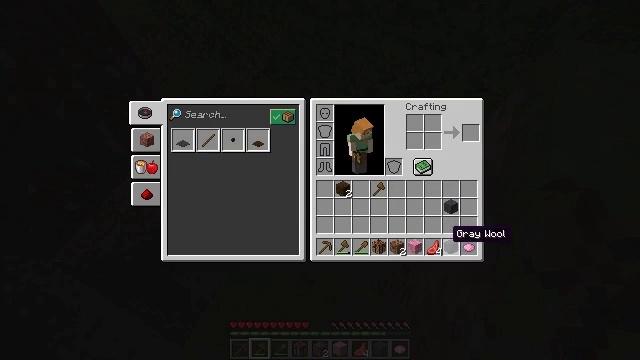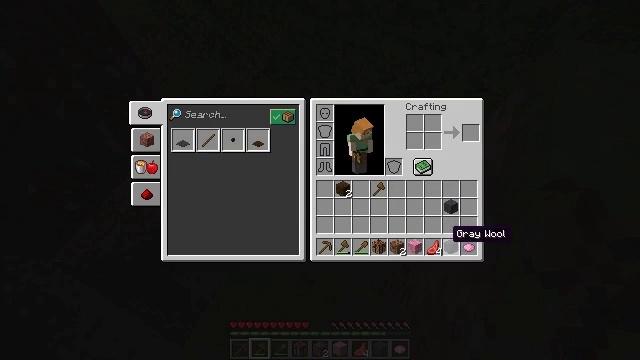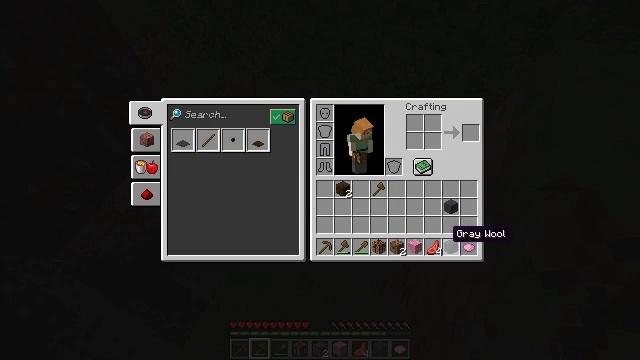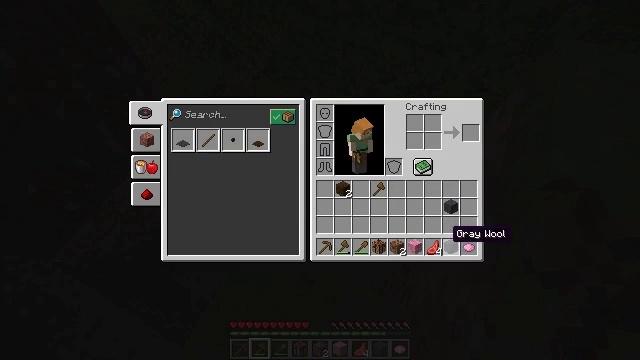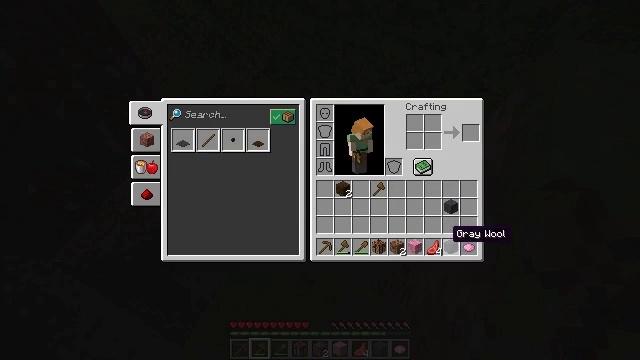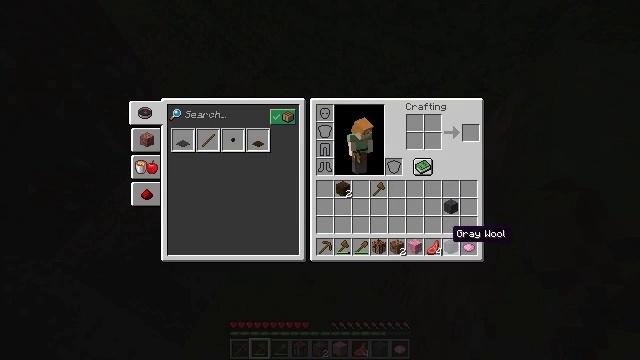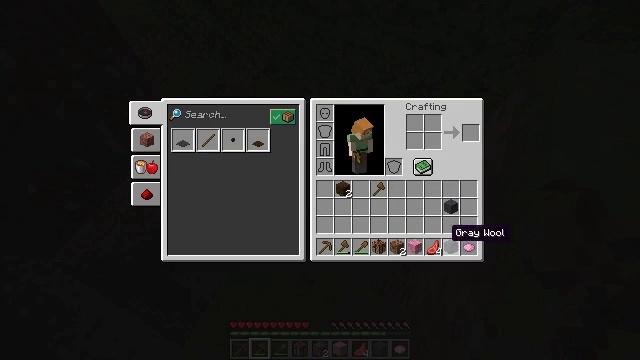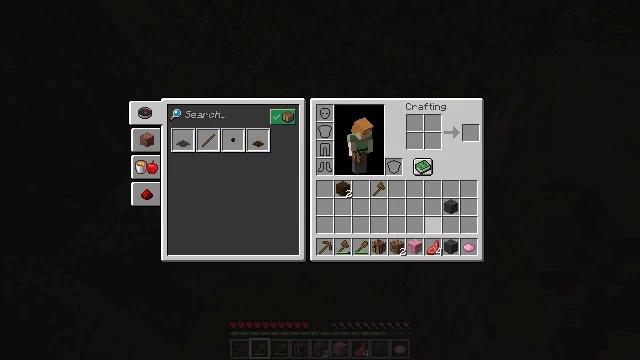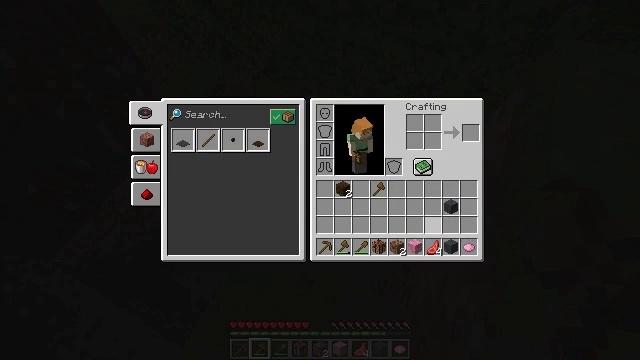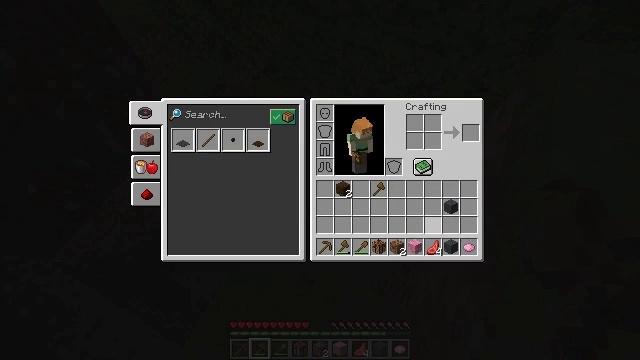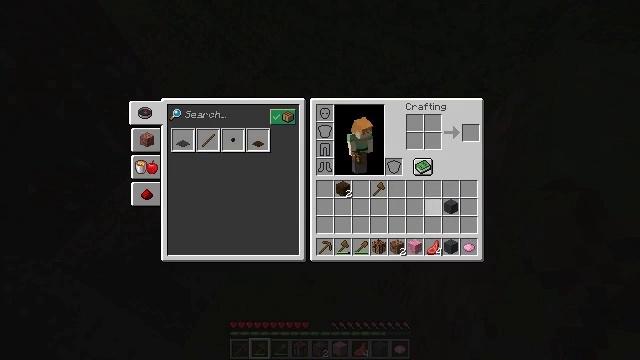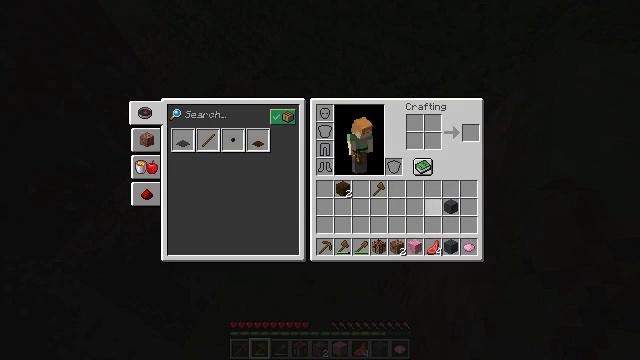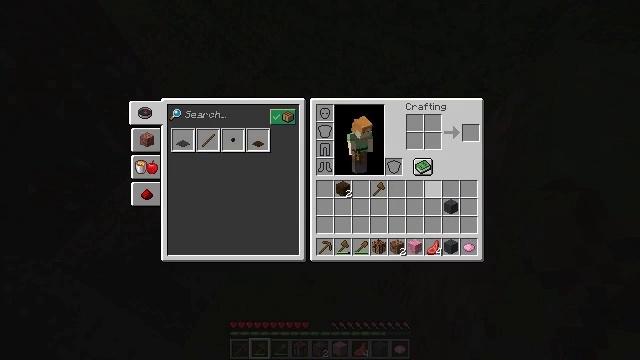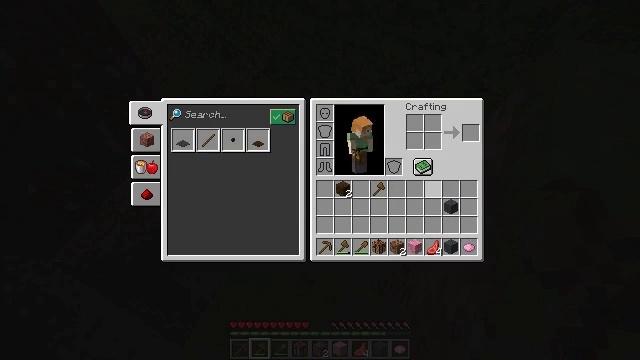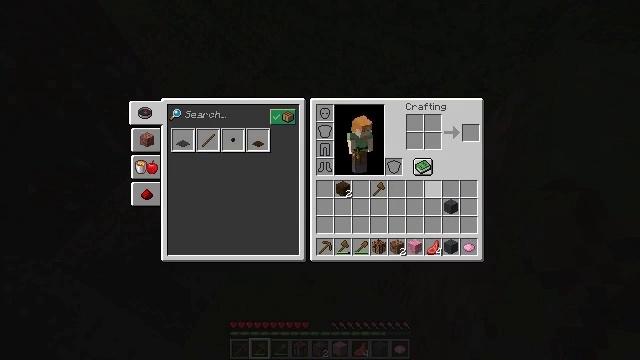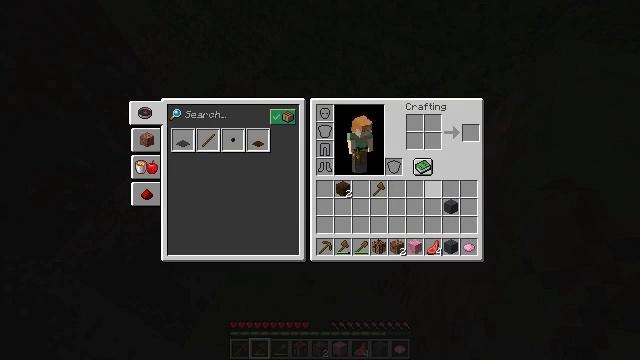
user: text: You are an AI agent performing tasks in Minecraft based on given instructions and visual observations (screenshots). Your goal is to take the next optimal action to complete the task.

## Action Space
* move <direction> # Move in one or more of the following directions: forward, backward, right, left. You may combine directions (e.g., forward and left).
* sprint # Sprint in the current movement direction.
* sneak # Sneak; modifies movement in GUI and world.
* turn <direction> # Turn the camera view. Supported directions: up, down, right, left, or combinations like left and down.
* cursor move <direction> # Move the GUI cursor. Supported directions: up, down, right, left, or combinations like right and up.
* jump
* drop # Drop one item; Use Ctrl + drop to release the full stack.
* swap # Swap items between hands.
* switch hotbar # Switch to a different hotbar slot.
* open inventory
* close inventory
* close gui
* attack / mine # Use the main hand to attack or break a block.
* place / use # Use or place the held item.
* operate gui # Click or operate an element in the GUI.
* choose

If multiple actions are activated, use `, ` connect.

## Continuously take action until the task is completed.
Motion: motion action
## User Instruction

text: Gather the peony by left-clicking.
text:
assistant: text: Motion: no_op
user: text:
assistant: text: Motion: no_op
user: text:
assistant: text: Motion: no_op
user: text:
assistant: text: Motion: no_op
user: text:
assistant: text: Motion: no_op
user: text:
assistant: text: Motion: no_op
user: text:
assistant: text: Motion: cursor move left and up
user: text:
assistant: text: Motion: no_op
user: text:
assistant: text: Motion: no_op
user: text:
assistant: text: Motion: cursor move up
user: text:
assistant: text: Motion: cursor move up
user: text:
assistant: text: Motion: cursor move up
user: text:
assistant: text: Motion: no_op
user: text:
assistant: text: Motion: no_op
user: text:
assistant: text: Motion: no_op
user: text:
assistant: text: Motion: no_op
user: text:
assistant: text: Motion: cursor move down
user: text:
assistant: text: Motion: cursor move down
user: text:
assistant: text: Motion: cursor move down
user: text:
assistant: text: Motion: no_op
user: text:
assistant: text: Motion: no_op
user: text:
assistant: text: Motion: cursor move left and down
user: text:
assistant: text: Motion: no_op
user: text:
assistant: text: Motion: cursor move down
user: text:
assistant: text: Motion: cursor move left and down
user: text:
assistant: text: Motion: no_op
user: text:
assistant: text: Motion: cursor move left
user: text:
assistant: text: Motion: no_op
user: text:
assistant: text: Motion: no_op
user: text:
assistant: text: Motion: no_op